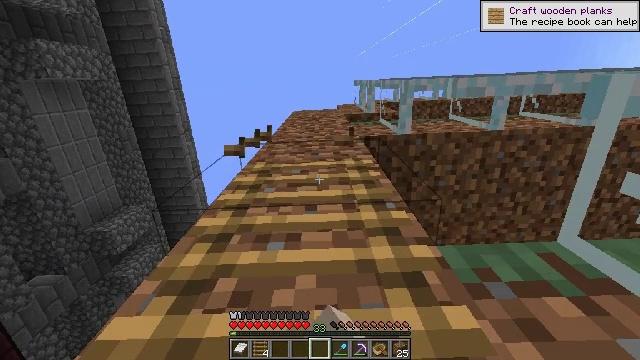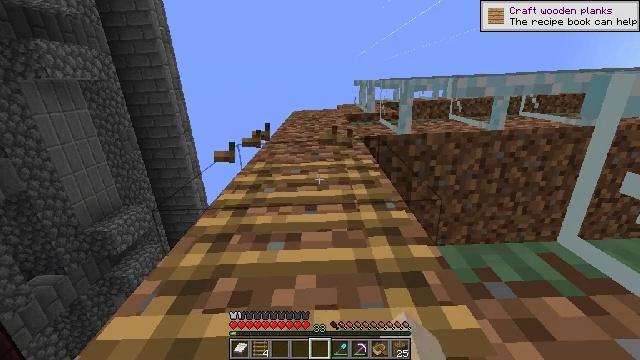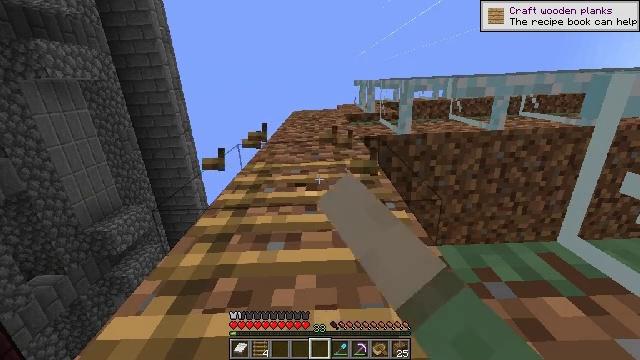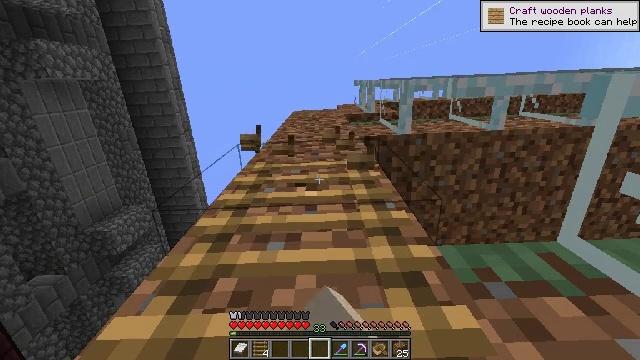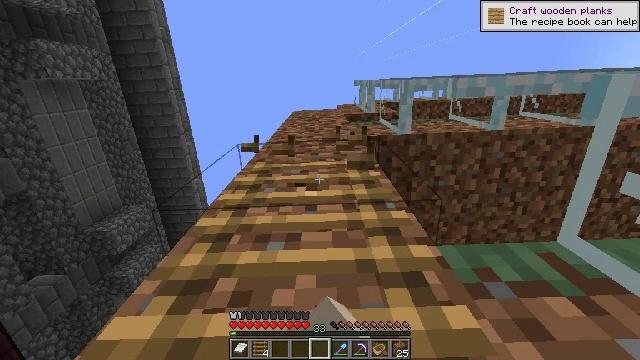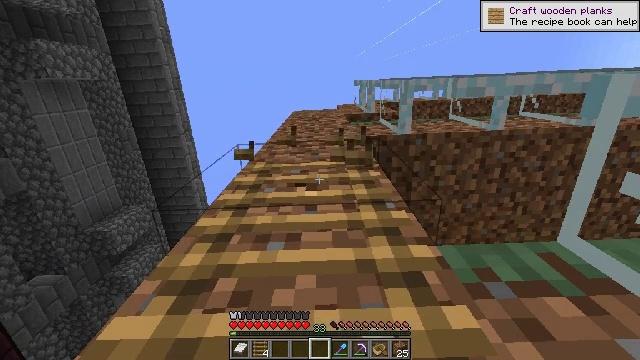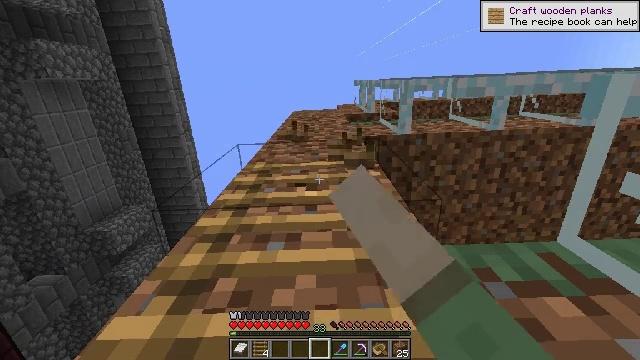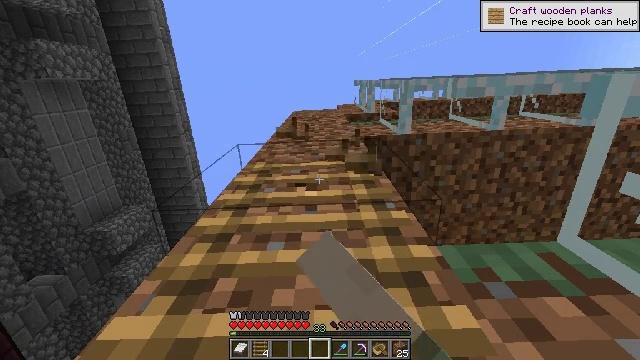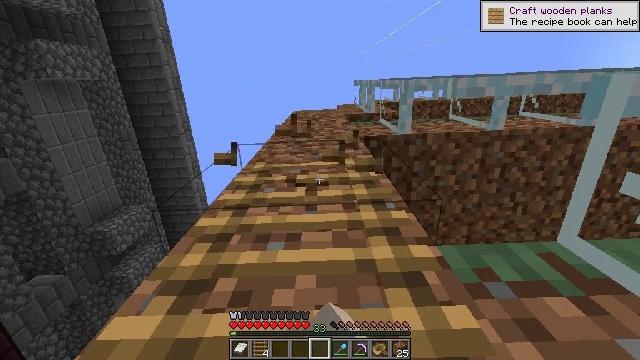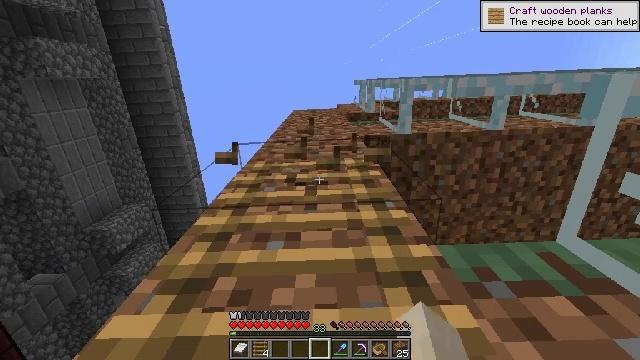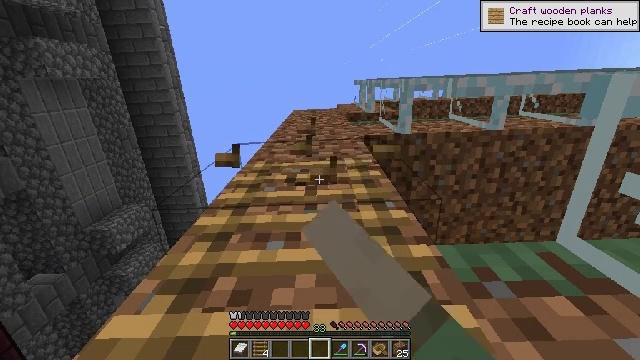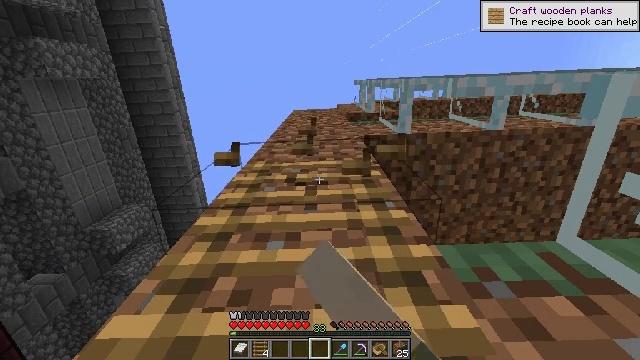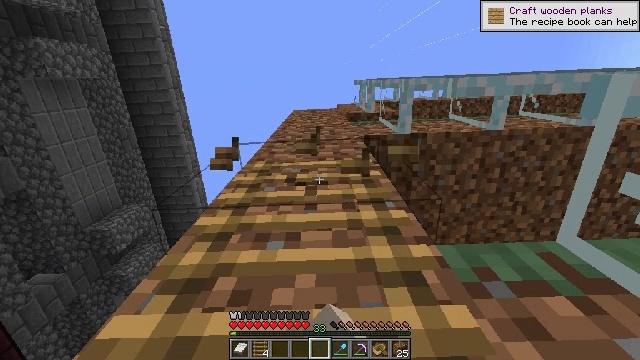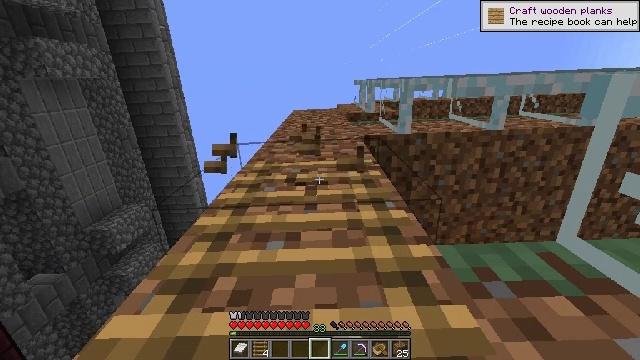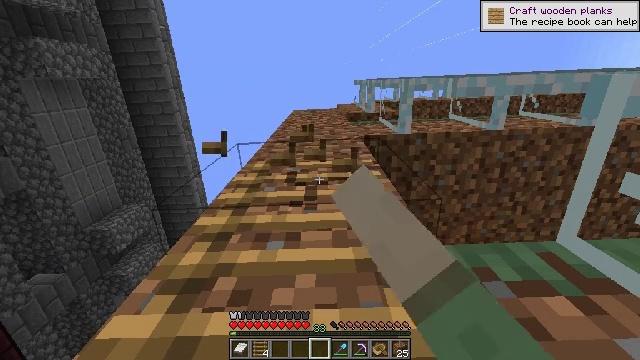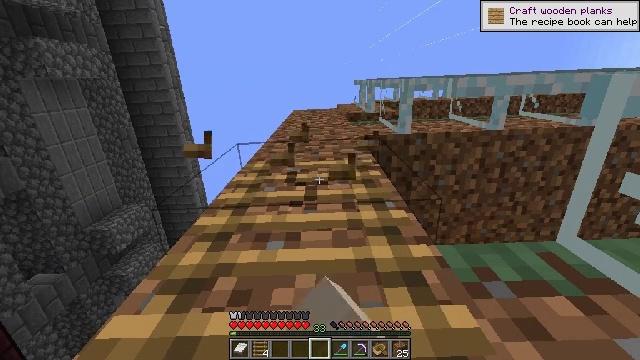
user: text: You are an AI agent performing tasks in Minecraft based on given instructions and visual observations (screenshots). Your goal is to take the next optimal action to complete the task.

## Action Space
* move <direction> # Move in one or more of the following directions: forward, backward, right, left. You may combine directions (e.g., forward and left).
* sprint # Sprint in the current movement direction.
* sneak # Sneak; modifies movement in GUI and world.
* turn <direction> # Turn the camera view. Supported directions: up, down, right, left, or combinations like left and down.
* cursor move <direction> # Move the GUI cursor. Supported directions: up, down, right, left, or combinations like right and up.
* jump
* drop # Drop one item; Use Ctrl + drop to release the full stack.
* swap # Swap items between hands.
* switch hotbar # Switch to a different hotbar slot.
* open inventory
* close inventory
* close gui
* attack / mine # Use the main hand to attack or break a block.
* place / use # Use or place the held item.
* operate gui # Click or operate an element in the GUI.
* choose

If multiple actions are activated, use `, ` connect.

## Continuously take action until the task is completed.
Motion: motion action
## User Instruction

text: Disassemble the ladder.
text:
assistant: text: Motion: sneak, attack / mine
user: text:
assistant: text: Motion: sneak, attack / mine
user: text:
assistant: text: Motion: sneak, attack / mine
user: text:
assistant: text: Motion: sneak, attack / mine
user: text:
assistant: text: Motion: sneak, attack / mine
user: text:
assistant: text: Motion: sneak, attack / mine
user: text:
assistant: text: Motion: sneak, attack / mine
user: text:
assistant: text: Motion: sneak, attack / mine
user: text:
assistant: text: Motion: sneak, attack / mine
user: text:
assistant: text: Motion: sneak, attack / mine
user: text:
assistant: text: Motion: sneak, attack / mine
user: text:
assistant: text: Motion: sneak, attack / mine
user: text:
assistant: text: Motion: sneak, attack / mine
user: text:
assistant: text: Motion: sneak, attack / mine
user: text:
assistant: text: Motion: sneak, attack / mine
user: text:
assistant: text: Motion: sneak, attack / mine
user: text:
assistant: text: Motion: sneak, attack / mine
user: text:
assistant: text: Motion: sneak, attack / mine
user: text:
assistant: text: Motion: sneak, attack / mine
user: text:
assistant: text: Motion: sneak, attack / mine
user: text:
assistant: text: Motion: sneak, attack / mine
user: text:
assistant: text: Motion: sneak, attack / mine
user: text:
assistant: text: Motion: sneak, attack / mine
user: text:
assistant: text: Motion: sneak, attack / mine
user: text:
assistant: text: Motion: sneak, attack / mine
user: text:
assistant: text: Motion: sneak, attack / mine
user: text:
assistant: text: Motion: sneak, attack / mine
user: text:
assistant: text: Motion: sneak, attack / mine
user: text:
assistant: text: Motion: sneak, attack / mine
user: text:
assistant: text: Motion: sneak, attack / mine